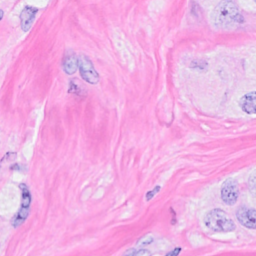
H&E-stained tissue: Breast